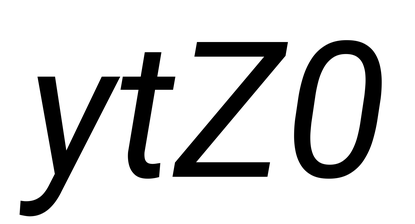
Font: Roboto-Italic_Italic